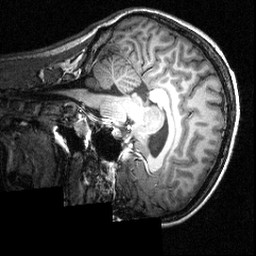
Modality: T1w
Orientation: sagittal
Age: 16
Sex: female
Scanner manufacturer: siemens
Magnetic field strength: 3.951 T
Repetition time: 1.5 s
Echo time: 0.00335 s